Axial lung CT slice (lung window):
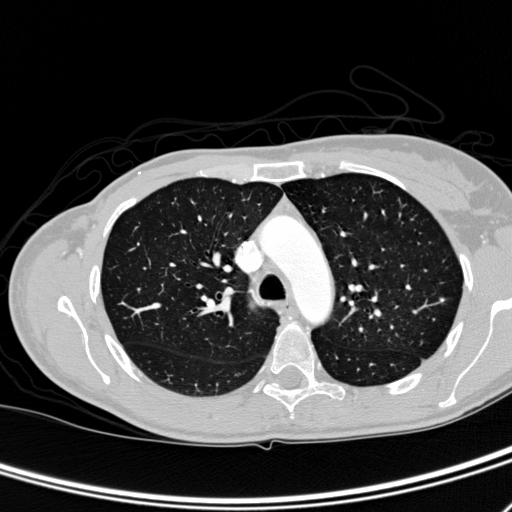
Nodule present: no